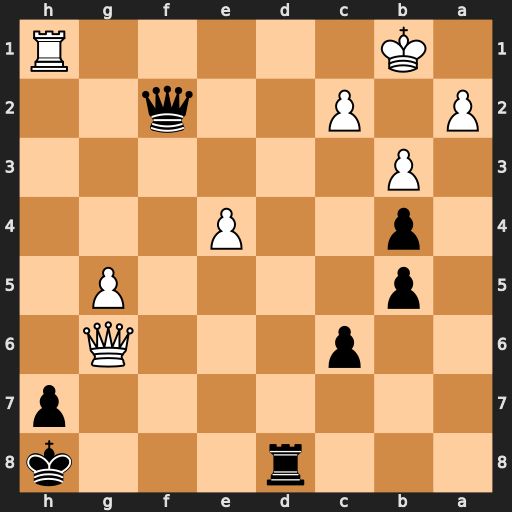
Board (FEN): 3r3k/7p/2p3Q1/1p4P1/1p2P3/1P6/P1P2q2/1K5R
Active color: b
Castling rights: -
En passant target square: -
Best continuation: Rd1+ Rxd1 hxg6